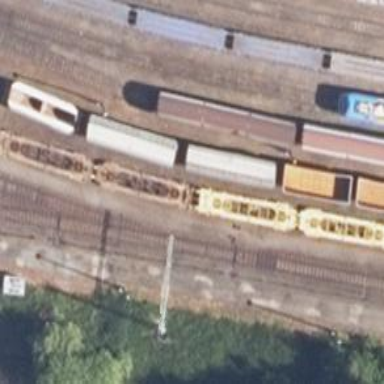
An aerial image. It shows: Railway switch.